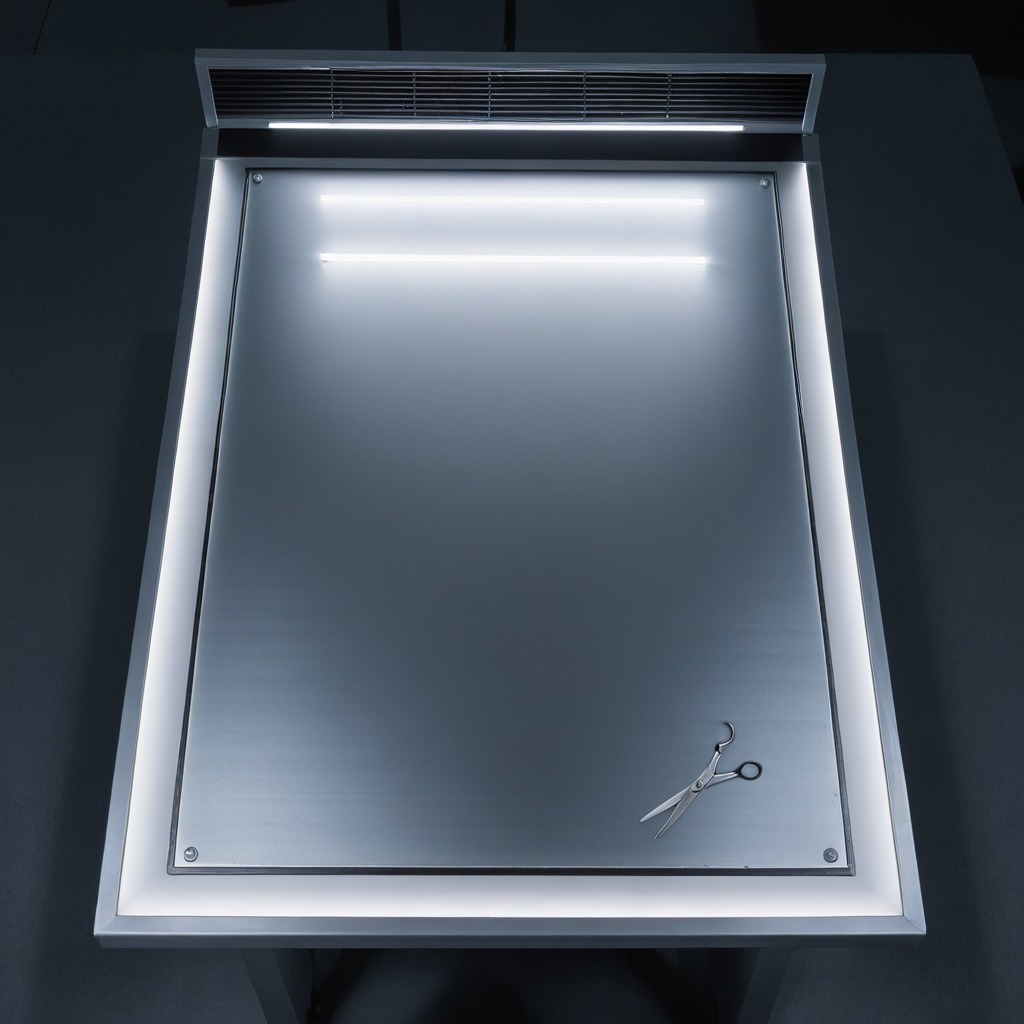
A scissor is lying on the tabletop in the evening.